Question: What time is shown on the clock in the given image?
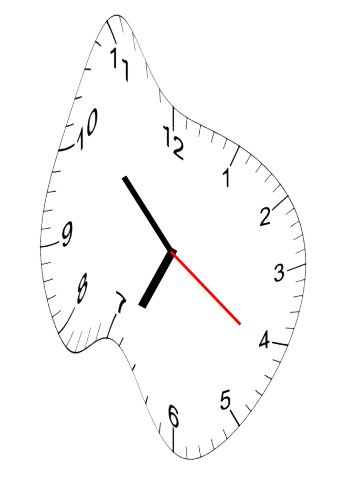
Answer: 06:52:21